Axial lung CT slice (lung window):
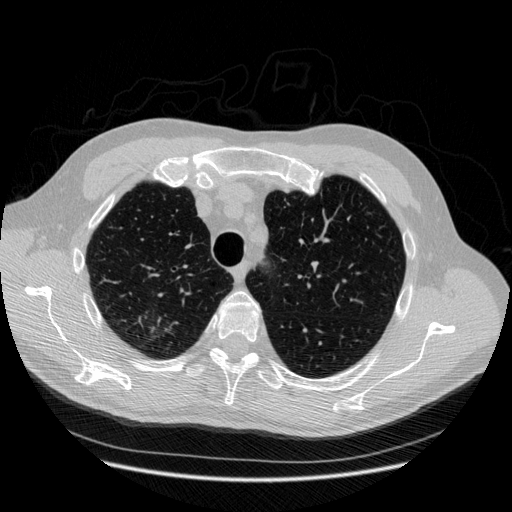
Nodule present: no